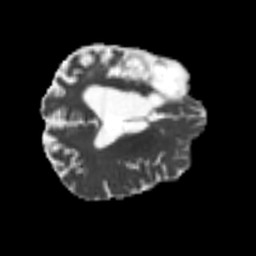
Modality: MD
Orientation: axial
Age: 50
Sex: male
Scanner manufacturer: siemens
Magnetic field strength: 3 T
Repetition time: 4.987 s
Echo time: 0.0792 s